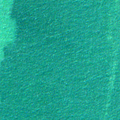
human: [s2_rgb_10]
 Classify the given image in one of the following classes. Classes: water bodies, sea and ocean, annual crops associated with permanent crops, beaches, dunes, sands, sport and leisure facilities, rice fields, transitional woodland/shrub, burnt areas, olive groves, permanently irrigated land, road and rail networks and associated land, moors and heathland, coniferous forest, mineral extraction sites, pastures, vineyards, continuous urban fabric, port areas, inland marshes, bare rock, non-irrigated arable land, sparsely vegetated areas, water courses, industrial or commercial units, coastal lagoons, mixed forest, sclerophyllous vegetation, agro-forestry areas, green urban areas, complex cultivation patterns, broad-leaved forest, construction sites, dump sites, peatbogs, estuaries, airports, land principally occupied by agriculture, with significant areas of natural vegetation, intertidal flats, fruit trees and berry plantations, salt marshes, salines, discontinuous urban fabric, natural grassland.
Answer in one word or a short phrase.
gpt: sea and ocean